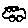
Label: car